Question: I have to add a default grey text in a text field of an ASP.net page like this:

And when the user clicks/enters a field, the default text disappears.
How to perform this in text box event?
I manage to implement onFocus event for changing text color; In my '.aspx' page I create a '<script>' tag for JS Code:
'''
<script type="text/javascript">
function test(obj) {
obj.style.color = "grey";
}
</script>
'''
Code behind:
'''
txtBox.Attributes.Add("OnFocus", "test(this)")
'txtBox is the ID of text Box
'''
Now that embarrassing asking very basic question about JavaScript OnFocus event.
But :)
I must not use any HTML tag in my ASP.Net Page
Any help? Thanks.
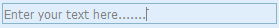
Answer: How to implement jQuery:
'''
<script type="text/javascript" src="http://code.jquery.com/jquery-latest.js"></script>
'''
html:
'''
<input type="text" />
'''
css:
'''
.grey { color:#aaa; }
'''
jQuery:
'''
var inputval = "";
$(document).ready(function() {
// Define your default value to show on input
$("input[type='text']").val("Enter your text here...");
// Add grey color or optionally blur effect
$("input[type='text']").addClass('grey');
// Save your default value
inputval = $("input[type='text']").val();
$("input[type='text']").focusin(function() {
// if textbox is empty or got the default value
if ($(this).val() == "" || $(this).val() == inputval) {
// Clear the box
$(this).val("");
// Remove grey color
$(this).removeClass('grey'); }
}).focusout(function() {
// if textbox is empty
if ($(this).val() == "") {
// Put your Default value back
$(this).val(inputval);
// Add grey color
$(this).addClass('grey'); }
});
});
'''
jsfiddle: <URL>
this is actually a really bad coding but it should make you understand how this works.
Here is more efficent version
html:
'''
<input type="text" />
'''
jQuery:
'''
$(document).ready(function() {
Watermark("input[type='text']","Enter your text here...");
});
function Watermark(element, WatermarkString) {
$(element).val(WatermarkString).css('color','#aaa');
$(element).focusin(function() {
if ($(this).val() == "" || $(this).val() == WatermarkString) {
$(this).val("").css('color','#000'); }
}).focusout(function() {
if ($(this).val() == "") {
$(this).val(WatermarkString).css('color','#aaa'); }
});
};
'''
jsfiddle: <URL>